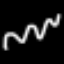
Label: squiggle